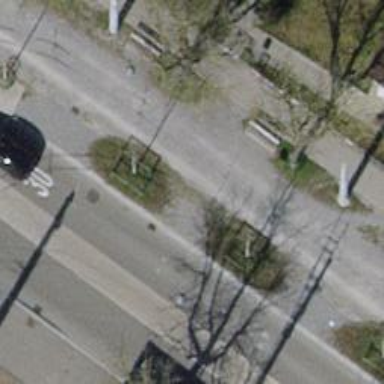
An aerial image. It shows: Avenue lined with trees.